Interaction volume radius: 10 \u00c5
Interaction volume height: 15 \u00c5
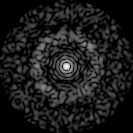
Disorder parameter: 0.8327